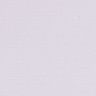
Metastatic tissue present: no